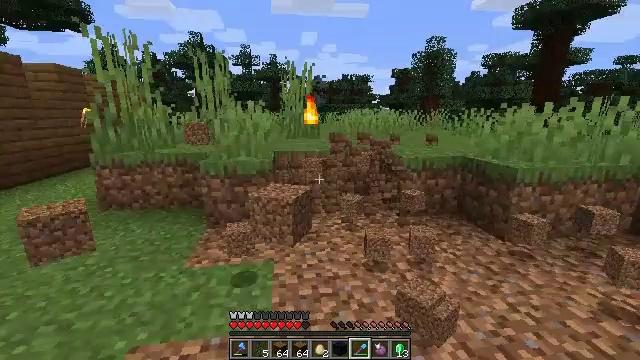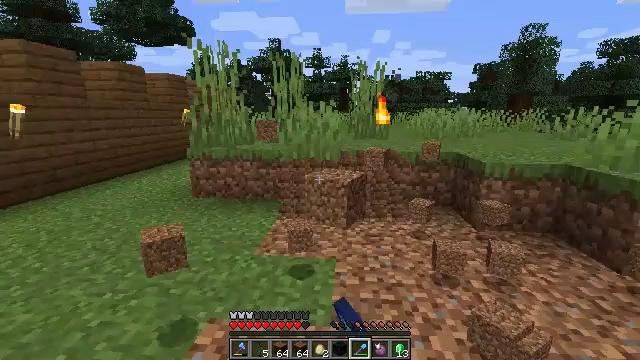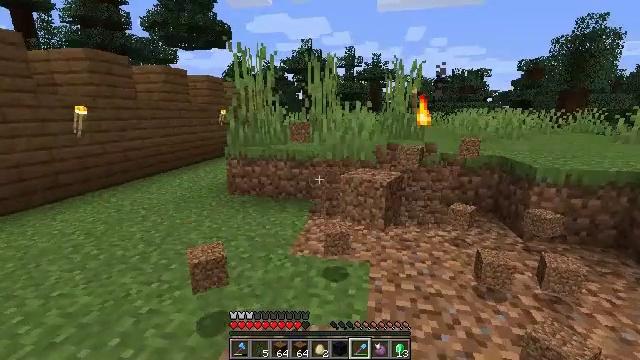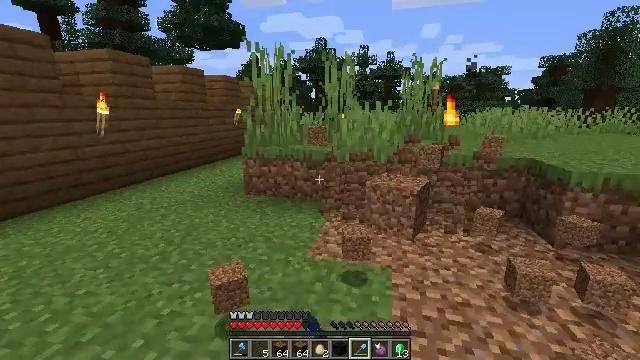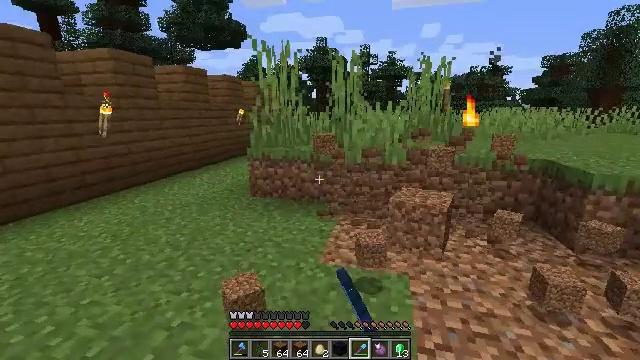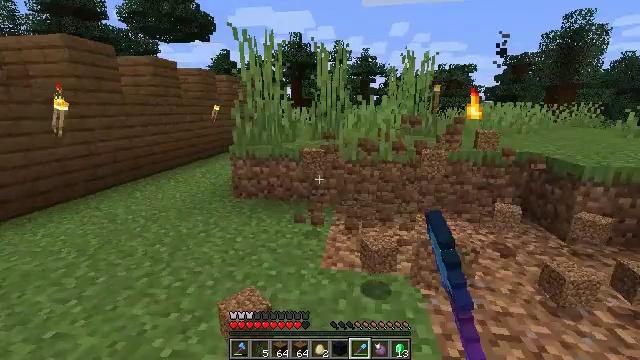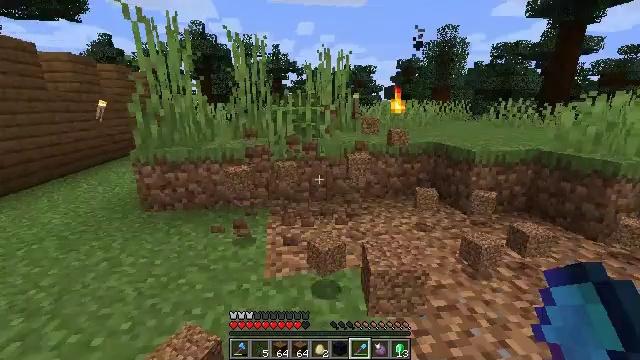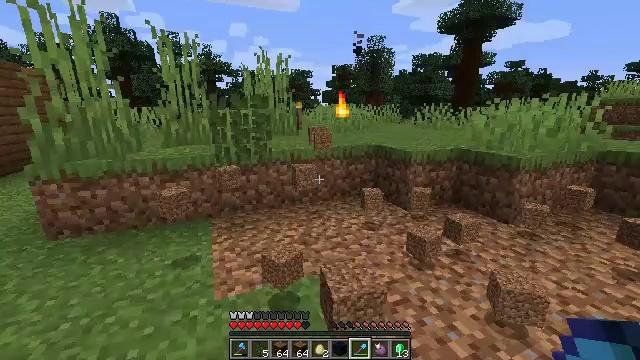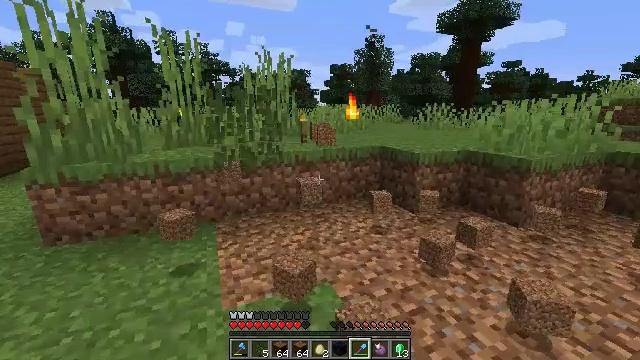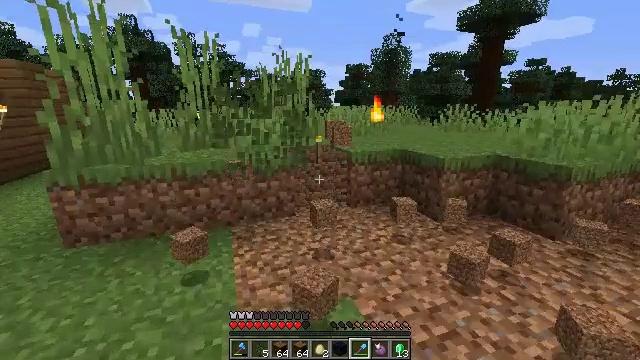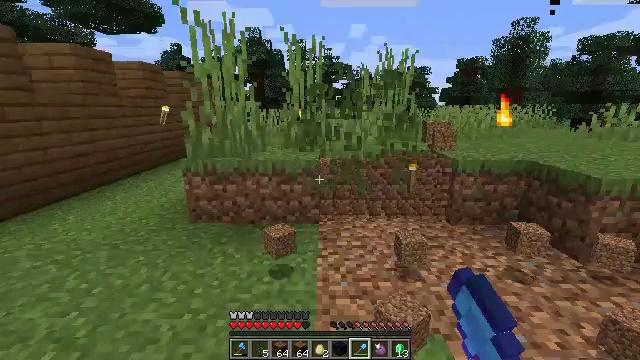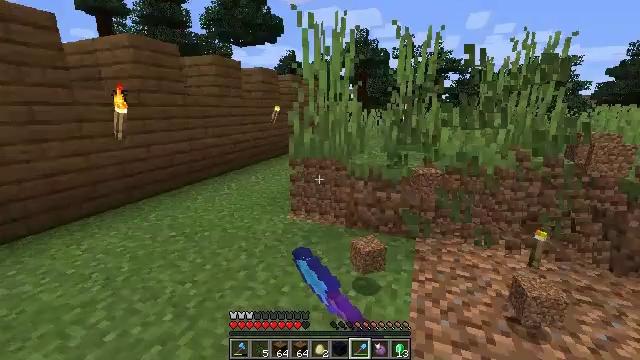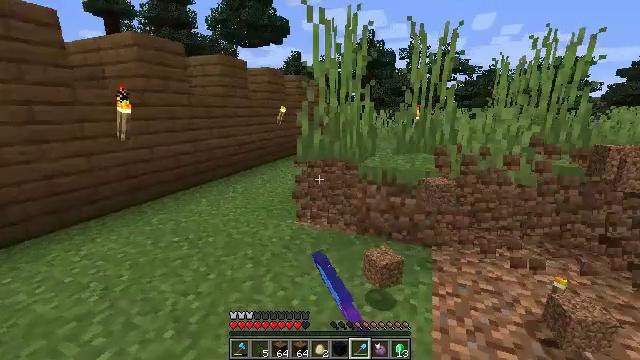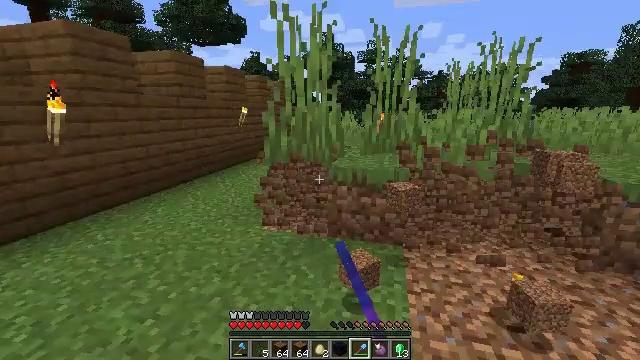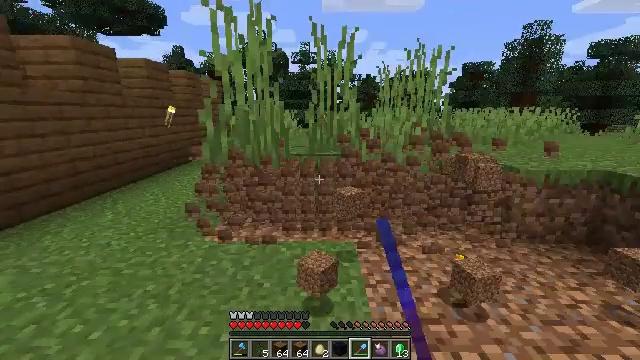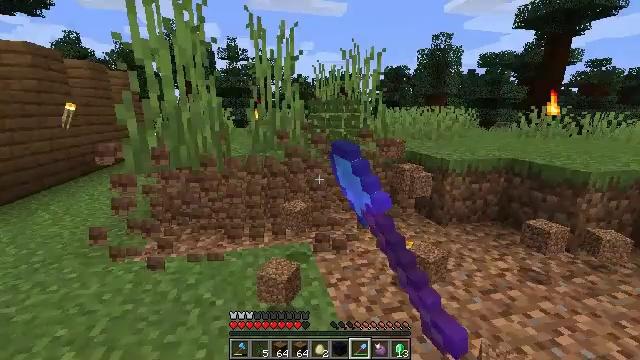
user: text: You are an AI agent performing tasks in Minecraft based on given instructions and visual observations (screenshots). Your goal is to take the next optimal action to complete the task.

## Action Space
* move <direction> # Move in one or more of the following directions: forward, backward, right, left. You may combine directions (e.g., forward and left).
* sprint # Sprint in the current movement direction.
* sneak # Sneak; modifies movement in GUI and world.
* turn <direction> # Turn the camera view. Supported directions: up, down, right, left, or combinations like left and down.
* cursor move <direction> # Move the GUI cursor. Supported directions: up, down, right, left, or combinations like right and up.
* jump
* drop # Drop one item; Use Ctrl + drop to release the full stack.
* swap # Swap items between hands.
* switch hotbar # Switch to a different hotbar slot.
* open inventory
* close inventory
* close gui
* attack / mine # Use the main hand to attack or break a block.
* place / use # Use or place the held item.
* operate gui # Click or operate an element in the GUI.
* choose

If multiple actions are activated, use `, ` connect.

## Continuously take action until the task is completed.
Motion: motion action
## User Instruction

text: Mine grass block from the ground.
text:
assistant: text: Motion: move left, turn left, attack / mine
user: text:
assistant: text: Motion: move forward and move left, turn left, attack / mine
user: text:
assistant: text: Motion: move forward and move left, turn left, attack / mine
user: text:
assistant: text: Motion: move forward and move left, attack / mine
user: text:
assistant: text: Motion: move forward and move left, turn right, attack / mine
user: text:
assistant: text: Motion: move forward and move left, turn right, attack / mine
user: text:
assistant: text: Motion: move forward and move left, turn right, attack / mine
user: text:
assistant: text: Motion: move forward, attack / mine
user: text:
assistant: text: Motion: move forward, turn left, attack / mine
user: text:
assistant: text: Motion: move forward and move left, turn left, attack / mine
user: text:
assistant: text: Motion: move forward and move left, turn left, attack / mine
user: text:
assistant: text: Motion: move forward and move left, attack / mine
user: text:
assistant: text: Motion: move forward and move left, turn right, attack / mine
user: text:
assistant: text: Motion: move forward and move left, turn right, attack / mine
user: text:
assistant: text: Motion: move forward, turn right, attack / mine
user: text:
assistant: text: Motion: move forward, attack / mine
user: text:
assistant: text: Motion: move forward, turn left, attack / mine
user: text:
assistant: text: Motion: move forward, attack / mine
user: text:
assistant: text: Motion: turn right, attack / mine
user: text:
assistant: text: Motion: turn right, attack / mine
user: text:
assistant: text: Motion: move forward, turn left, attack / mine
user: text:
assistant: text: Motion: move forward, turn left, attack / mine
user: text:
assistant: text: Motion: move forward and move left, turn left, attack / mine
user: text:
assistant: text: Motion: move forward and move left, turn left, attack / mine
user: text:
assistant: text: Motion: move forward and move left, turn right, attack / mine
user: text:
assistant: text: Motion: move forward and move left, turn right, attack / mine
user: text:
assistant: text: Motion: move forward, attack / mine
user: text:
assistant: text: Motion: move forward, turn left, attack / mine
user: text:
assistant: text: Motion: move forward, turn left, attack / mine
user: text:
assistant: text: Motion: move forward, turn right, attack / mine